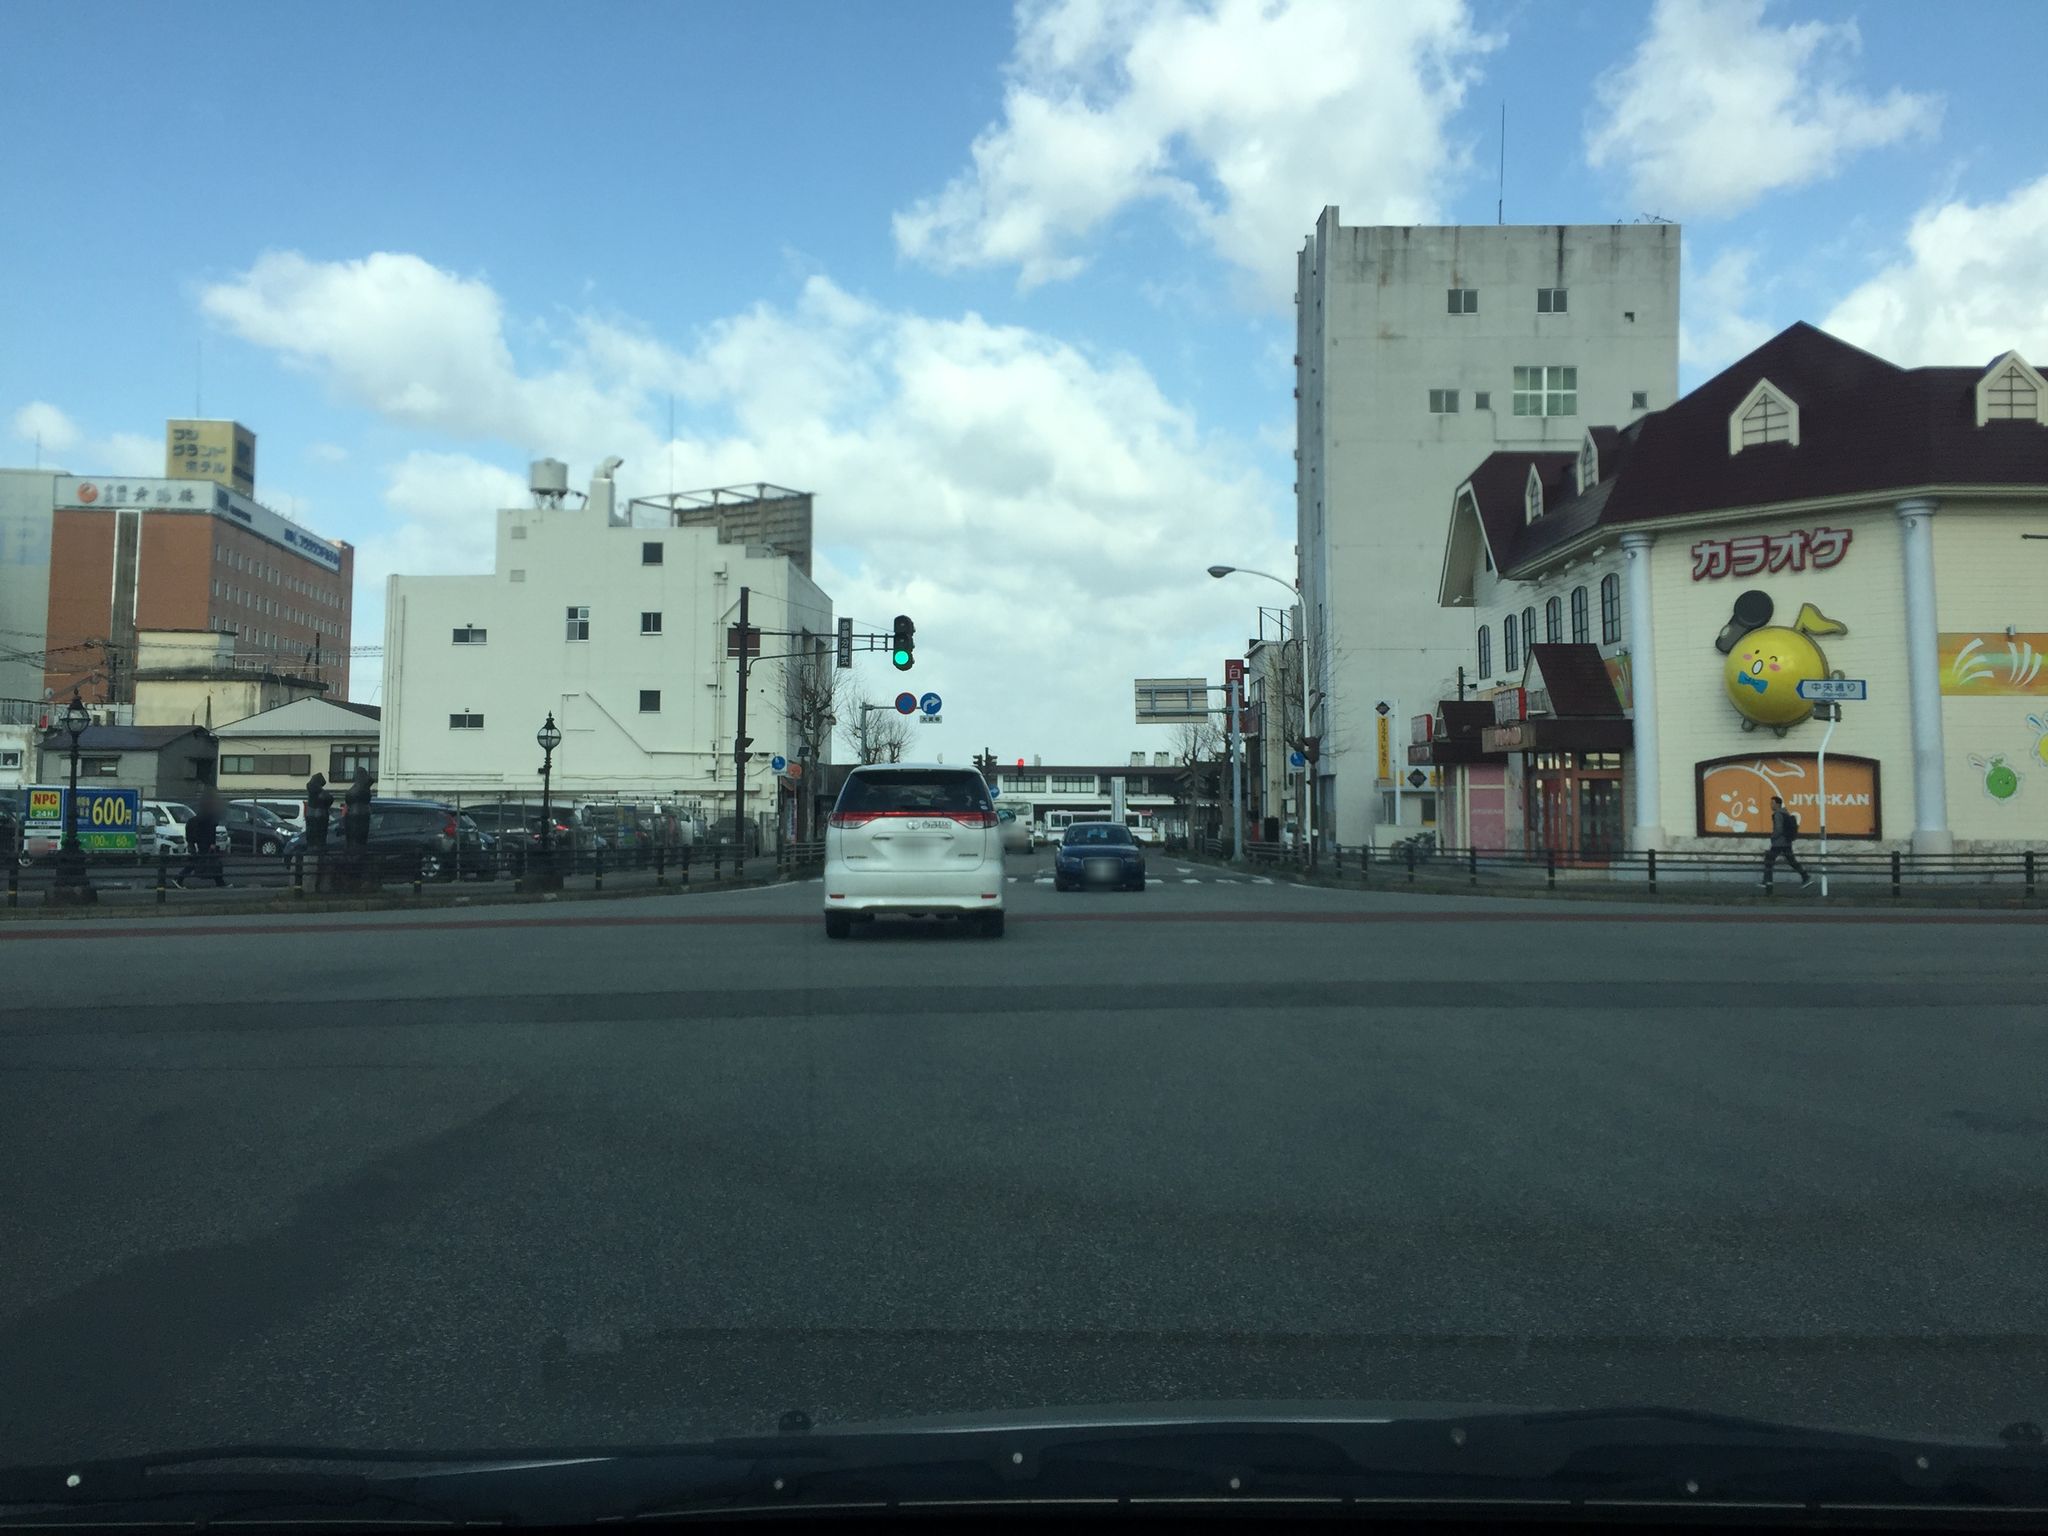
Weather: cloudy
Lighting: day
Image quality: good
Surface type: driving surface
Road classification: footway
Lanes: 4.0
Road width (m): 3.5
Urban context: urban centre
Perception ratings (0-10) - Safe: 2.28, Lively: 8.55, Beautiful: 7.42, Boring: 0.99, Depressing: 5.64, Wealthy: 2.94